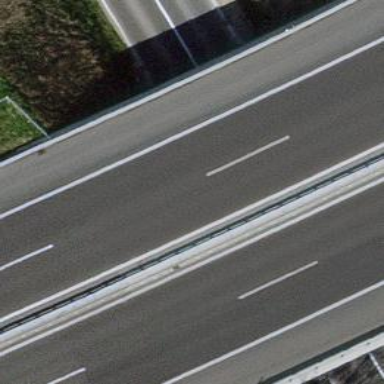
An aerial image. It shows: Motorway bridge.